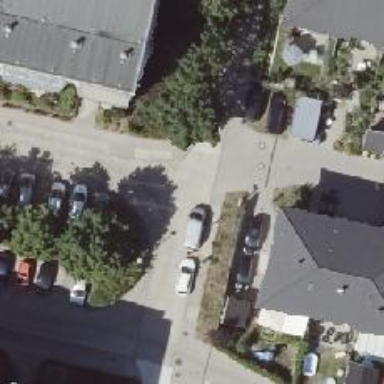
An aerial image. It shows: Residential road with concrete surface.